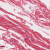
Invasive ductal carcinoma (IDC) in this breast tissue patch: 0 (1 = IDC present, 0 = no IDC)